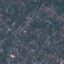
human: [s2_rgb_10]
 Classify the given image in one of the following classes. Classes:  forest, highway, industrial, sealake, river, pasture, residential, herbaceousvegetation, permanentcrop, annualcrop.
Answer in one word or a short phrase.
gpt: Residential